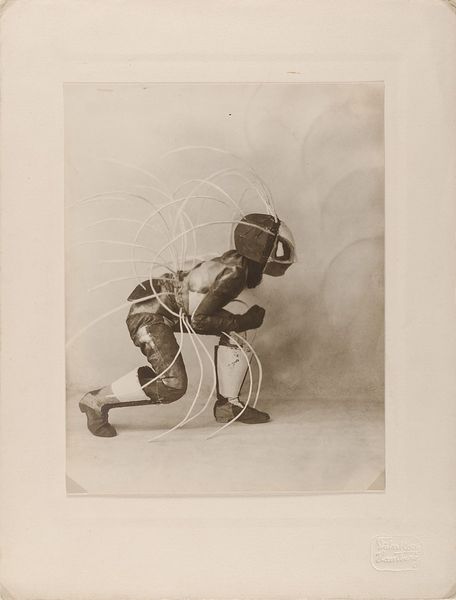
Titel: Tanzmaske 'Toboggan Frau' von Lavinia Schulz
Künstler: Minya Diez-Dührkoop
Standort: Hamburg
Institution: Museum für Kunst und Gewerbe Hamburg
Schlagwörter: silber, tanzen, foto, fotografie, photographie, maske, photo, karton, lichtbild, silbergelatine, theaterfotografie, brom, silbergelatinepapier, bromsilbergelatinepapier, entwicklungspapier, gelatinepapier, schwarzweißpositivverfahren, silbersalzverfahren, schwarzweißfotografie, theaterphotographie, maskentanz, bühnenkunst